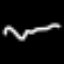
Label: squiggle